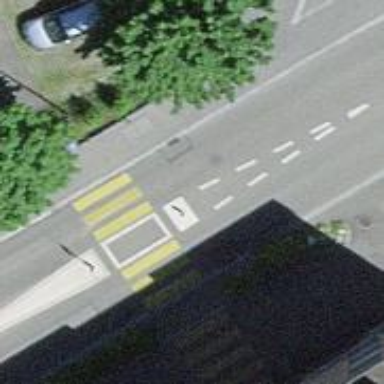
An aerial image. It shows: Uncontrolled zebra crossing with central island.